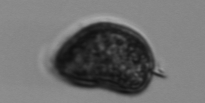
Label: Prorocentrum_micans